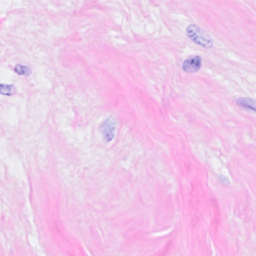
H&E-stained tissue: Breast